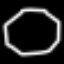
Label: octagon